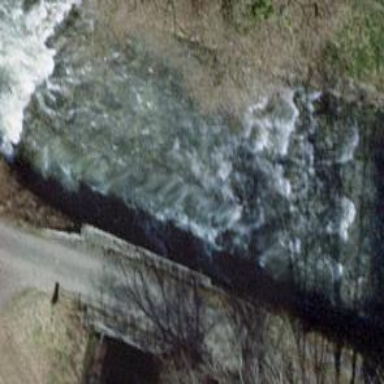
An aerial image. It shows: Canal tunnel passing beneath the waterway.